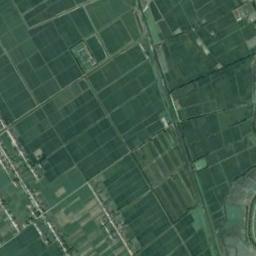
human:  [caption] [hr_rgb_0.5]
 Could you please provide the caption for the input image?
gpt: There are some green rectangular farmland .

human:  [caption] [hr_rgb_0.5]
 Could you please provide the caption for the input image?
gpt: Lots of green rectangular farmlands are neatly arranged on the ground .

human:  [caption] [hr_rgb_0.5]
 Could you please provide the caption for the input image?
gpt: Many dense and neatly arranged green and tan mixed rectangular farmlands of different sizes, Surrounded by villages .

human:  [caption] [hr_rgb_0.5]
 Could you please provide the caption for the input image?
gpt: There are many crops in rectangular farmlands .

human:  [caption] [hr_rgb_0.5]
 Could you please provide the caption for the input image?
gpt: There are many green rectangular farmlands .